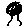
Label: tree